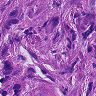
Metastatic tissue present: yes